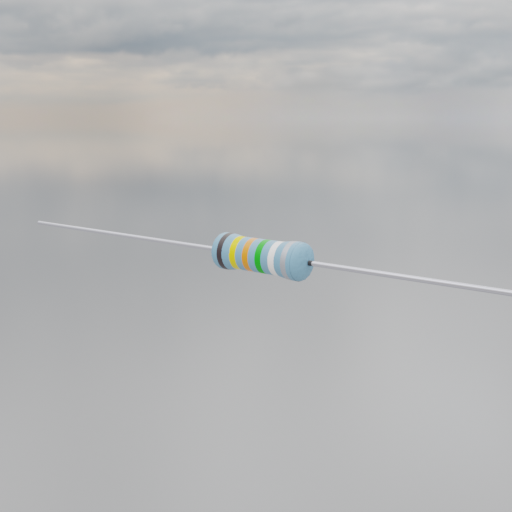
Resistor colour bands (in order): black, yellow, orange, green, white, silver